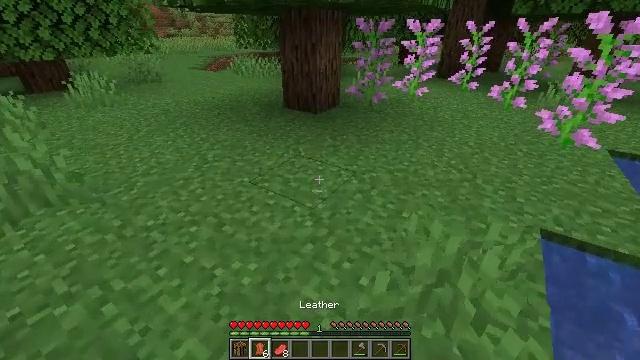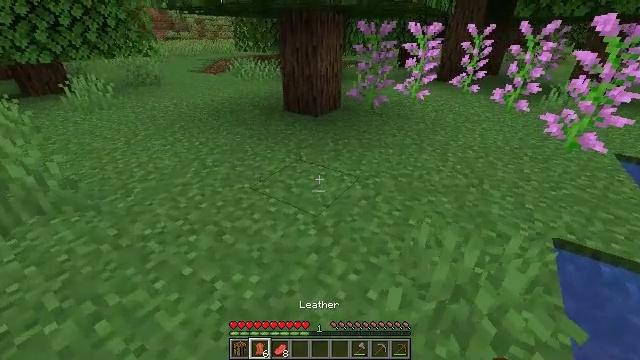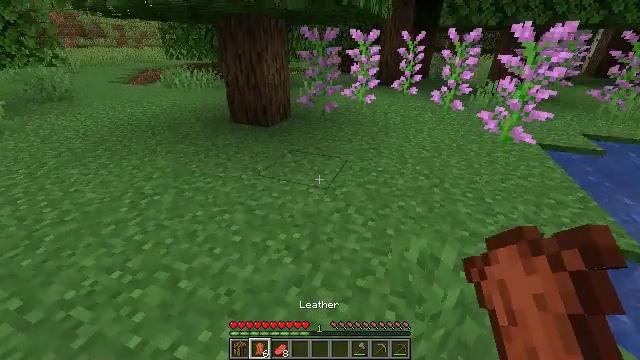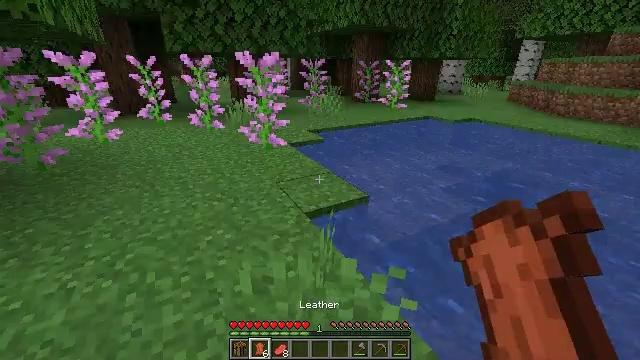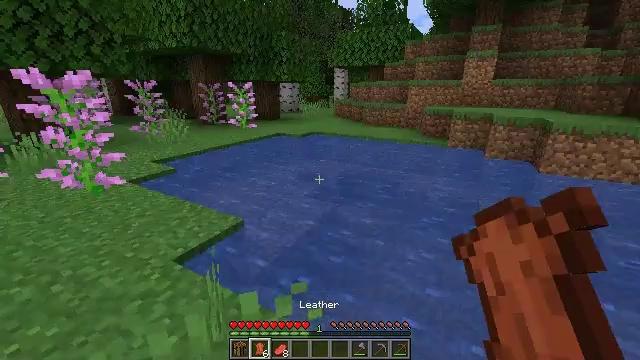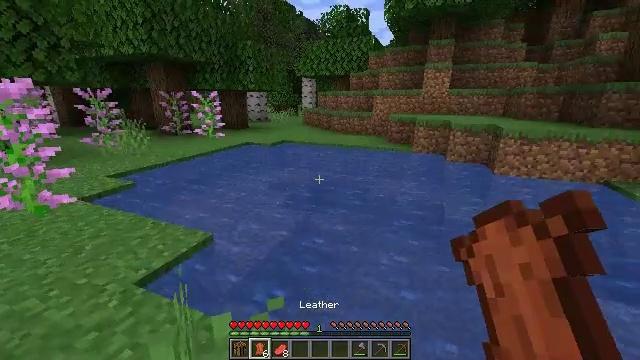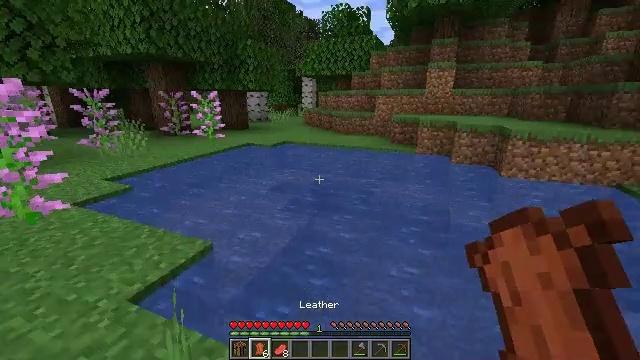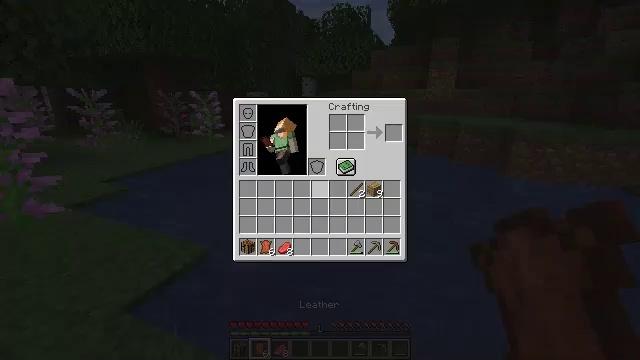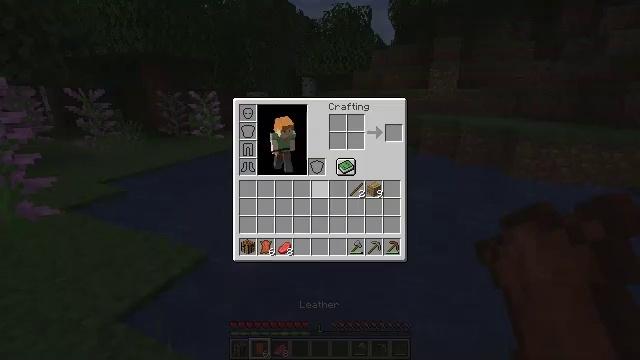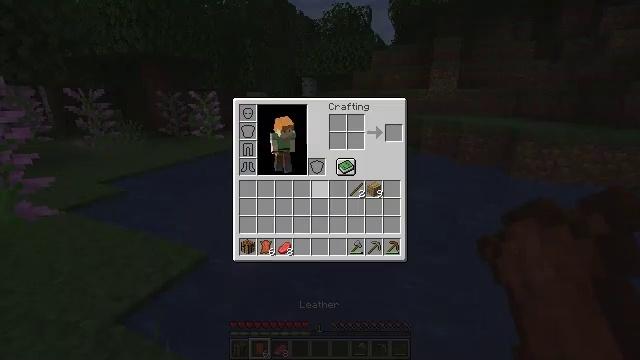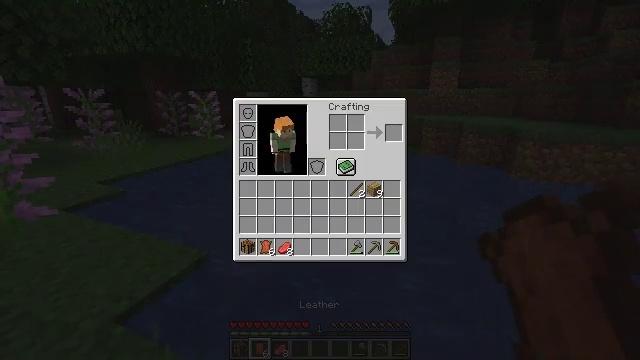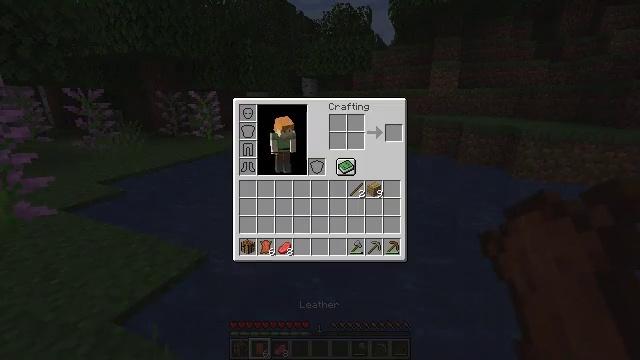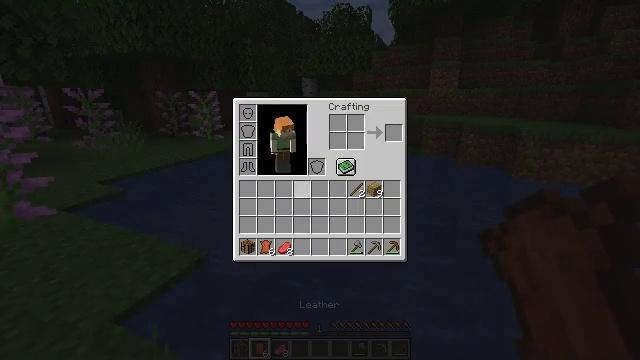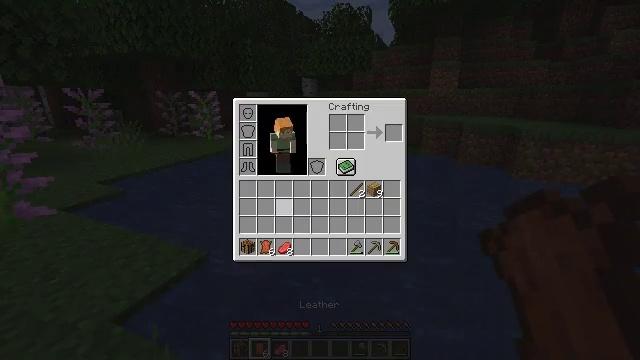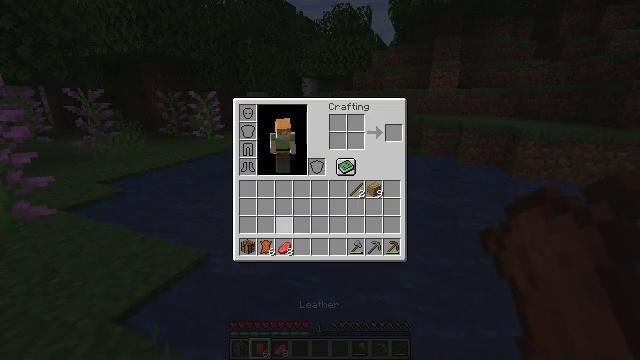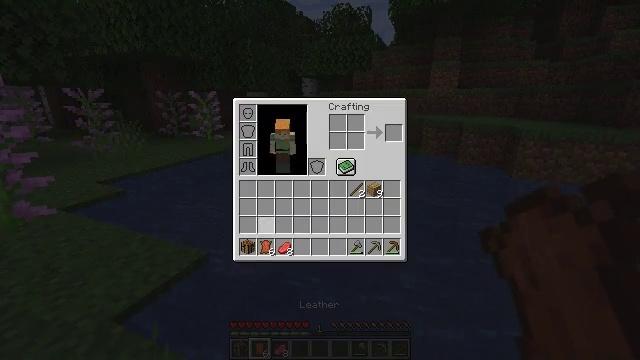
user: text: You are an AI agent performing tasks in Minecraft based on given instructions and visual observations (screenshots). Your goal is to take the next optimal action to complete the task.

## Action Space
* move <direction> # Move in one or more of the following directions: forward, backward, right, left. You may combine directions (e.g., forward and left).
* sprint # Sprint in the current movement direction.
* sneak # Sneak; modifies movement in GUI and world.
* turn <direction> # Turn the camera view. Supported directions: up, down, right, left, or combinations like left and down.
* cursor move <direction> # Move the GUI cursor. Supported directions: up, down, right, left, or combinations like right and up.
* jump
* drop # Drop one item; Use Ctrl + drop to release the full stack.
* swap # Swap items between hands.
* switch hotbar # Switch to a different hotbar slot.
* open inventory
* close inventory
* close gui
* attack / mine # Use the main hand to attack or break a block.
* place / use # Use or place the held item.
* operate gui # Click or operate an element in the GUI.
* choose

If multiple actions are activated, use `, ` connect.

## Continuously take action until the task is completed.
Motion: motion action
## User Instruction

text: Drop leather.
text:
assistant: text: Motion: move forward and move left
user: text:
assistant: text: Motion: move forward, turn right and up
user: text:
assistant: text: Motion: move forward, turn right and up
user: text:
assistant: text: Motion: turn right and up
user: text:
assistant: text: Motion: move forward, turn right and up
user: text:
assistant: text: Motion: move forward
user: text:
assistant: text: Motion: move forward, open inventory
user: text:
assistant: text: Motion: open inventory
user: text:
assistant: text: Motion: no_op
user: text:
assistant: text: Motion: no_op
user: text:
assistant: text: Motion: no_op
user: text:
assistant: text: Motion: cursor move left and down
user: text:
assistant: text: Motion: cursor move left and down
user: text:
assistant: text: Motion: cursor move left and down
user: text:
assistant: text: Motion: cursor move left and down
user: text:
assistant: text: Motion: no_op
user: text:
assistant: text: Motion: no_op
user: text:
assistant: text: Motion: no_op
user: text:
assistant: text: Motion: no_op
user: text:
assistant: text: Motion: operate gui
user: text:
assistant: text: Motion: cursor move right and up, operate gui
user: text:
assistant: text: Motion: cursor move right and up
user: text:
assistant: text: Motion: cursor move up
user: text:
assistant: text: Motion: operate gui
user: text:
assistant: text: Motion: operate gui
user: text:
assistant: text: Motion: no_op
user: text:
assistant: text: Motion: close inventory
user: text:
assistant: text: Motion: close inventory
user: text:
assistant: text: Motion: no_op
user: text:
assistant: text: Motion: no_op